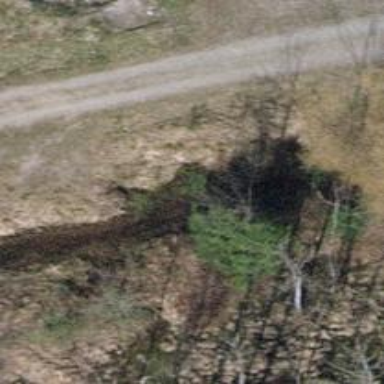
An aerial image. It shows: Ditch in the surroundings.